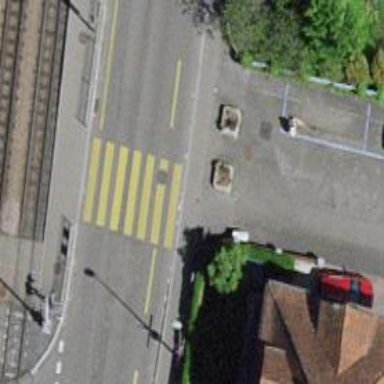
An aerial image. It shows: Uncontrolled zebra crossing on the road.